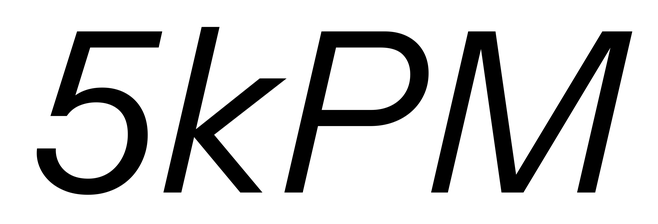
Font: InstrumentSans-Italic_Italic